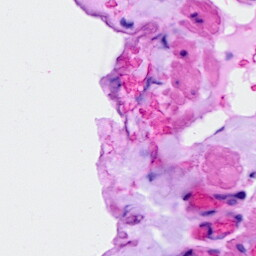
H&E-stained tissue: Ovarian